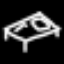
Label: bed